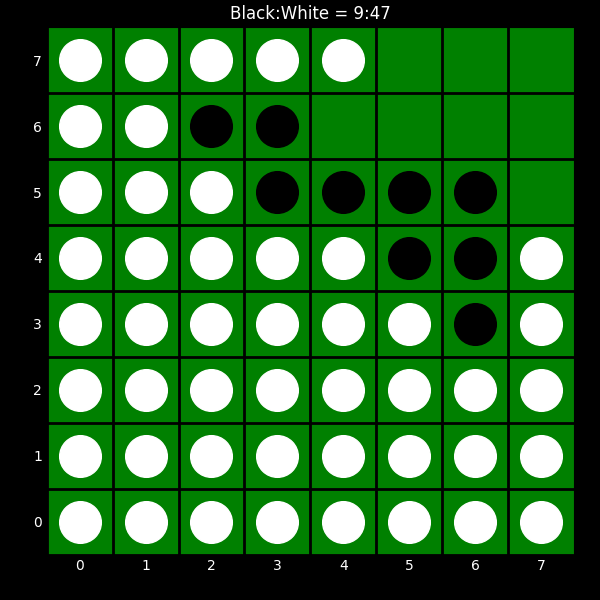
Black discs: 9
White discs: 47